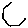
Label: hexagon